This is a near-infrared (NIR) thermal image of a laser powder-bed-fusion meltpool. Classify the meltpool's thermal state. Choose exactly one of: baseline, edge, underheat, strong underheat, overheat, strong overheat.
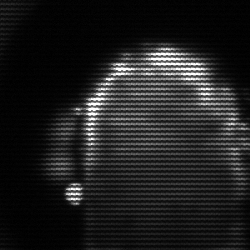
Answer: baseline